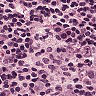
Metastatic tissue present: no